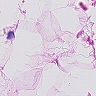
Metastatic tissue present: no